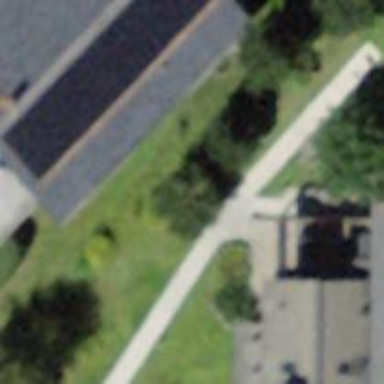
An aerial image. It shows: Solar power generator utilizing photovoltaic technology with solar photovoltaic panels.